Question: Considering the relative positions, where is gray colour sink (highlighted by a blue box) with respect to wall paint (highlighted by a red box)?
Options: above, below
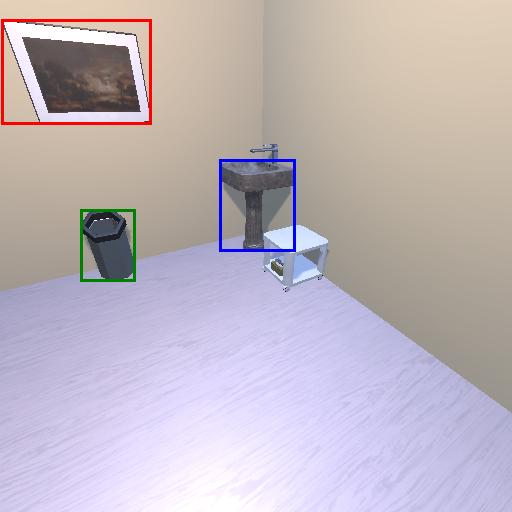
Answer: above